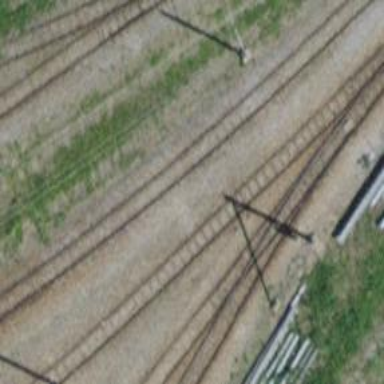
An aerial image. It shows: Narrow-gauge railway yard with electrified contact line.